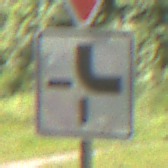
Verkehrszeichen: VerlaufVorfahrtsstrasse4
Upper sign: VorfahrtGewaehren
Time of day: Midday
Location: Outdoor (RoadRail)
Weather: Clear
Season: NotSpecified
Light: Natural